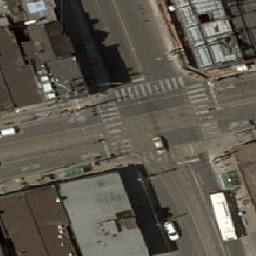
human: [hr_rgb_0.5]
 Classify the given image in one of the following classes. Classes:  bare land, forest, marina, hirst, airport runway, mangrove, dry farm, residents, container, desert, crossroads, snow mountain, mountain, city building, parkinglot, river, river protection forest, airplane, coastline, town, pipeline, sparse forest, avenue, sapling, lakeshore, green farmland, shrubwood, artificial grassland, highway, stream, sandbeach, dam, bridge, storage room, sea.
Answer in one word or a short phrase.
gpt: crossroads